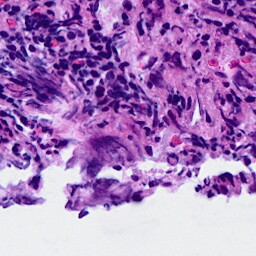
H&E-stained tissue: Breast